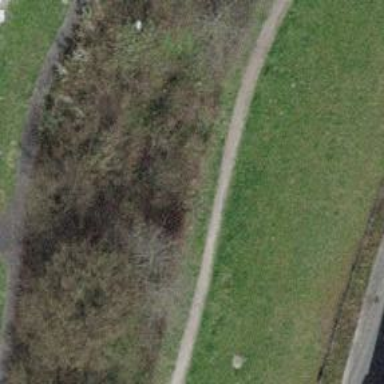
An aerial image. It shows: Unpaved footway.